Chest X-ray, PA view. Patient: 16 years old, sex M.
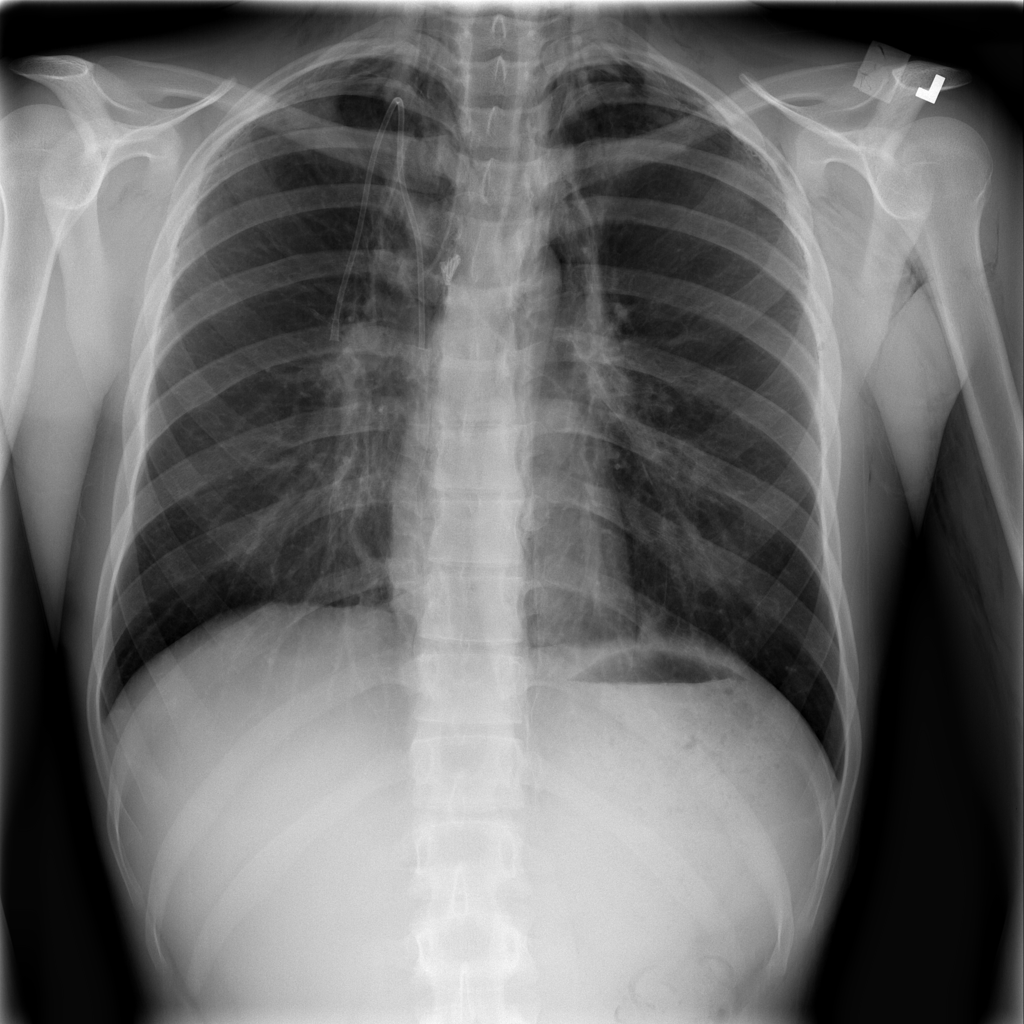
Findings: No Finding